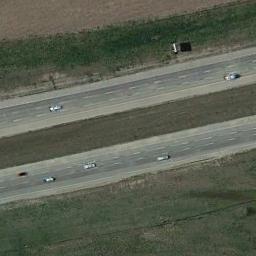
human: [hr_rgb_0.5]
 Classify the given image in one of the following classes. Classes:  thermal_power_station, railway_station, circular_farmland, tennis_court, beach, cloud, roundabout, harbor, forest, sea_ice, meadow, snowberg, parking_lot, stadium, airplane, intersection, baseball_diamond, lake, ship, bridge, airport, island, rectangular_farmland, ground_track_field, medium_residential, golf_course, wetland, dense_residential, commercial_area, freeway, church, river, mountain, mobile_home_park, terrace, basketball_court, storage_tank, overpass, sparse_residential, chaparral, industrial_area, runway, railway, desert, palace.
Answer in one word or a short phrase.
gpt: freeway